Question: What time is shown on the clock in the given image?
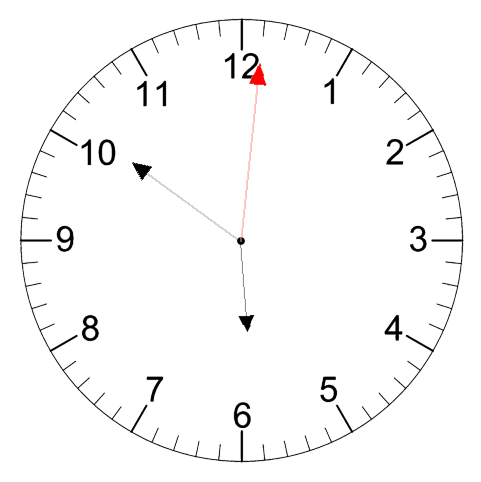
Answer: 05:51:01